Question: I want to include primary key's value to another column
ex)

but I don't know how can i do that.
Is there effective way?
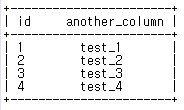
Answer: You could use <URL>:
'''
UPDATE
myTable
SET
another_column =
CONCAT_WS("_", another_column, id)
'''